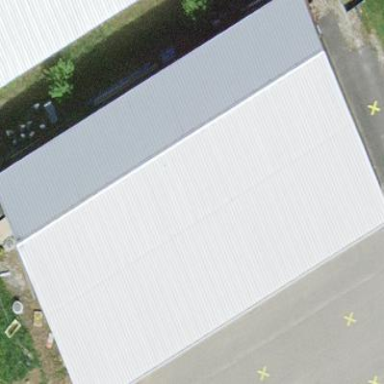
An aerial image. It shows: Industrial building.